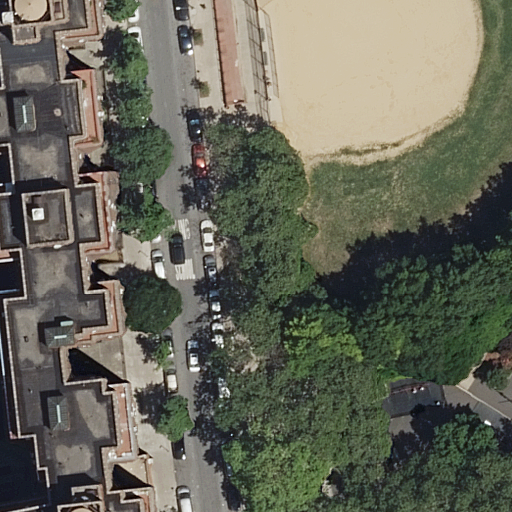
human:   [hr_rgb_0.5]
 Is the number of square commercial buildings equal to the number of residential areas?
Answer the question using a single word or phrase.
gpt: no

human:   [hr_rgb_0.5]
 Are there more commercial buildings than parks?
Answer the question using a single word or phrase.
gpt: no

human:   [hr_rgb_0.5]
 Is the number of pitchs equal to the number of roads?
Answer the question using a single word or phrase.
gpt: no

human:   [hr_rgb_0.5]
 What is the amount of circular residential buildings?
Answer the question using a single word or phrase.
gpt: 0

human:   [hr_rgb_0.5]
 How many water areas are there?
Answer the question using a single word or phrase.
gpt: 0

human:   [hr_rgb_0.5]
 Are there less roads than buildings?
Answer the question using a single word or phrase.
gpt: no

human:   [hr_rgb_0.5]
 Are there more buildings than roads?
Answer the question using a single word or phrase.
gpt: no

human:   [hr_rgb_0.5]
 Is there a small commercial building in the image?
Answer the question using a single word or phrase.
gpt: no

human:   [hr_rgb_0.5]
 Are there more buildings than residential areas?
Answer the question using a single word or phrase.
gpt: no

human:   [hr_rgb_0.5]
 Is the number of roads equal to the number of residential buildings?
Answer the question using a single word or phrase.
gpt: no

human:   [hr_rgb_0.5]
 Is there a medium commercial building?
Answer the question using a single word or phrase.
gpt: no

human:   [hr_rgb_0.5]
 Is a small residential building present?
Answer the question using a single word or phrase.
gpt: no

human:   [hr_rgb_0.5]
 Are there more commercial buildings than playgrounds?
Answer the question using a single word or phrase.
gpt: no

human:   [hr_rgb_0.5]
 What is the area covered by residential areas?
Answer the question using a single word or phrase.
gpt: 3225m2

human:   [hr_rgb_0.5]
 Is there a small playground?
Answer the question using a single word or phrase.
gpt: no

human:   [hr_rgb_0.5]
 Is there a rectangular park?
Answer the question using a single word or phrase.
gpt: yes

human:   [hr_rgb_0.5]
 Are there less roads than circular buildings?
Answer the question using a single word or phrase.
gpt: no

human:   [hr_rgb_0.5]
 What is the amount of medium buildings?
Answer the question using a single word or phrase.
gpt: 0

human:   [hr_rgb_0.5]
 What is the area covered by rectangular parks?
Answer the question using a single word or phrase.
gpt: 1424m2

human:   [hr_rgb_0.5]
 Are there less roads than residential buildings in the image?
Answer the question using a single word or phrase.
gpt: no

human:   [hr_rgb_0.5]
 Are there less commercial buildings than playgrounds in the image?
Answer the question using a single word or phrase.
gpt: yes

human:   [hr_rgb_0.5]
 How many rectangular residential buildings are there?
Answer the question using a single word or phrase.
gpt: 0

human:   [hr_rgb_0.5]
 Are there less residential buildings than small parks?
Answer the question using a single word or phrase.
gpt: no

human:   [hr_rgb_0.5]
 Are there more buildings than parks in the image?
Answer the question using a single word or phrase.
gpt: no

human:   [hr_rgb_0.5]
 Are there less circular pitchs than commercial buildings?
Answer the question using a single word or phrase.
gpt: no

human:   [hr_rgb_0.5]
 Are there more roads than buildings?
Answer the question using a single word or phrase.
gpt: yes

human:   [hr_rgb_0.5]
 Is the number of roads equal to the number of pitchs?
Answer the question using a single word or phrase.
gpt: no

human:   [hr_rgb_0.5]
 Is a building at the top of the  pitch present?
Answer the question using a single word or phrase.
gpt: no

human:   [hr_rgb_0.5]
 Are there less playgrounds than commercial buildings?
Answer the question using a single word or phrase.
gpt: no

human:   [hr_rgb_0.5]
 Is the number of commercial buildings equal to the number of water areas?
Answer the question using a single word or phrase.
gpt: yes

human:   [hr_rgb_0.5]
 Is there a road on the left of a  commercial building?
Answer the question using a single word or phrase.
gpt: no

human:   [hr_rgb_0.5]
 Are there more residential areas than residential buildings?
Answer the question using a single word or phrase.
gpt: no

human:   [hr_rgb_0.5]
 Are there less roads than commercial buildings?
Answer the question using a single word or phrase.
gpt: no

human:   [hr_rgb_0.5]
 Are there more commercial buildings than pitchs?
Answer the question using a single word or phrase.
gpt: no

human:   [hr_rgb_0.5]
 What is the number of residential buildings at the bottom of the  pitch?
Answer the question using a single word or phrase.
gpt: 1

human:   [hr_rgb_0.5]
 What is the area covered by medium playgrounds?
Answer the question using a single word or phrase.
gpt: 103m2